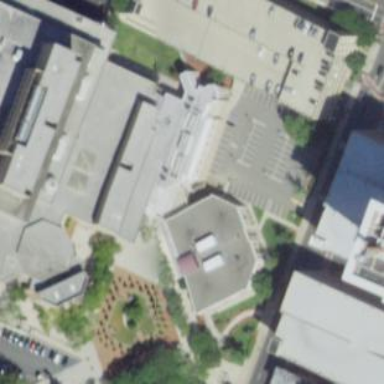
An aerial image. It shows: College building.